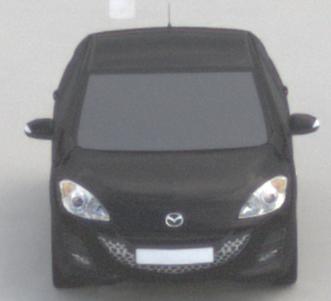
Make: Mazda
Model: 3 1.6
Detailed model: 3 (BL)
Model produced from: 2009/05
Model produced until: 2010/12
Doors: 5
Color: black
Road condition: dry road
Daytime: morning or afternoon
Contrast: low contrast